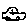
Label: car